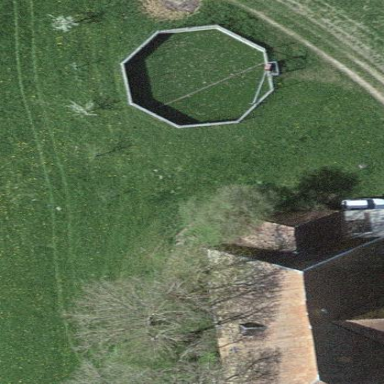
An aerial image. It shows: Farm building.